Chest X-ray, PA view. Patient: 44 years old, sex M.
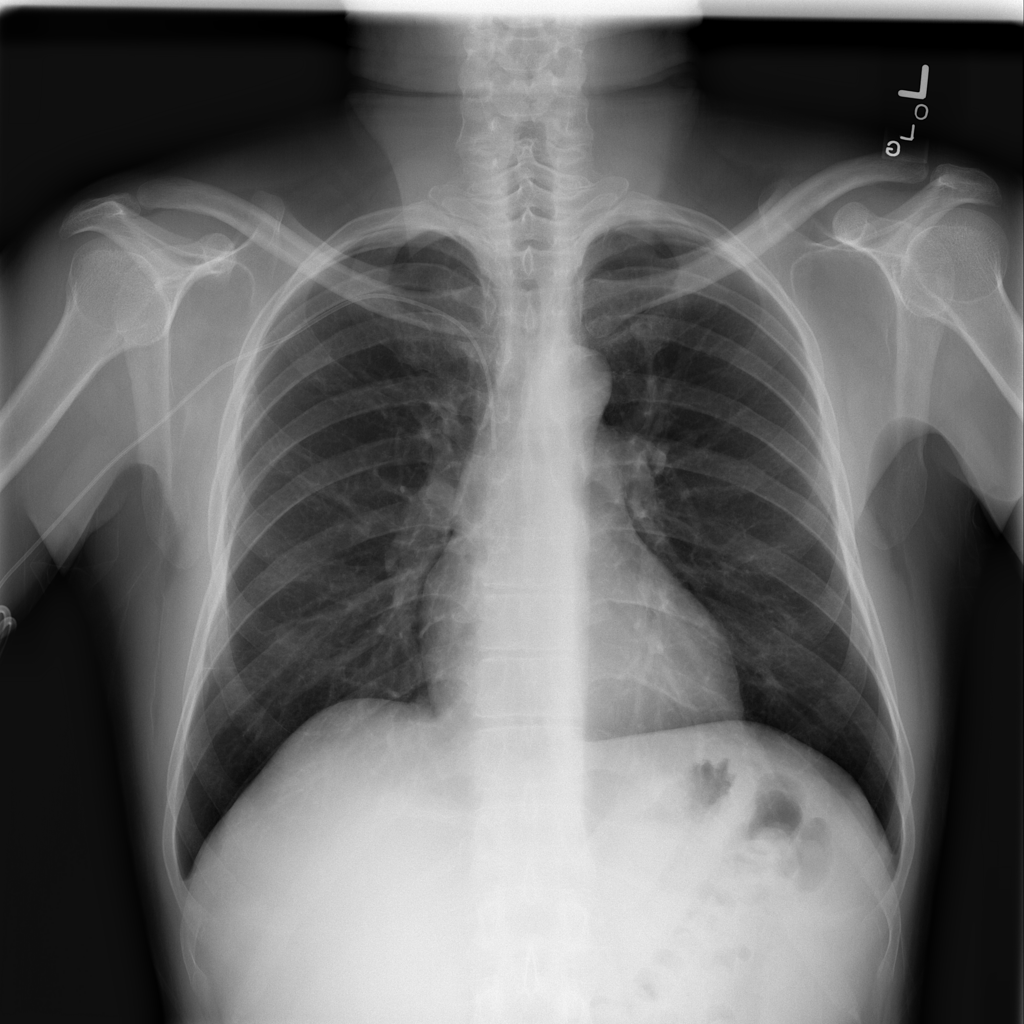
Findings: No Finding